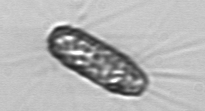
Label: Corethron_hystrix